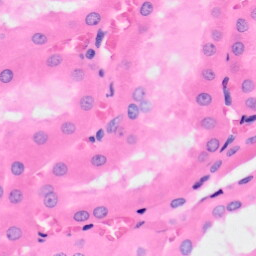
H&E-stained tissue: Kidney